Question: On my website, a '<div>' has a 'border-image'. I generated the code with the alignments using <URL>
HTML
'''
<div class="header">
</div>
'''
CSS
'''
.header {
height: 75px;
background: rgb(50,50,50);
border-style: solid;
border-width: 30px;
-moz-border-image: url('img/border.png') 30 round;
-webkit-border-image: url('img/border.png') 30 round;
-o-border-image: url('img/border.png') 30 round;
border-image: url('img/border.png') 30 round;
}
'''
Tested on Chrome and Safari, the border image displays perfectly fine except that it doesn't repeat.
Why is this? I stumbled upon <URL> from 2 years ago which suggested that adding a javascript variable called 'Dummy' fixed this. I tried it... And it didn't work. So I'm guessing that's a joke for gullible people.
On a related note, is it possible the make the border be outside the '<div>'? The final version will have a white background making the white 'border-image' invisible.
Weird bug, is there a solution? Thanks.

around
<URL>
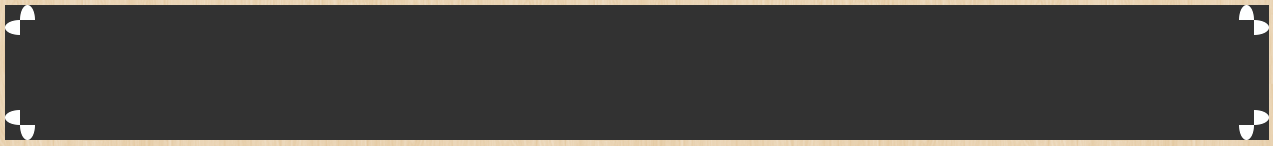
Answer: What is your image looking like ?
to not have background-color to lay under the borders, you need to use instead an inset box shadow , big size and without blur
'''
.header {
height: 75px;
box-shadow:inset 0 0 0 1000px rgb(50,50,50);
border-style: solid;
border-width: 30px;
border-style: solid; border-width: 15px 16px 15px 15px;
-moz-border-image: url(http://i.imgur.com/pWUNoki.png) 15 16 15 15 repeat;
-webkit-border-image: url(http://i.imgur.com/pWUNoki.png) 15 16 15 15 repeat;
-o-border-image: url(http://i.imgur.com/pWUNoki.png) 15 16 15 15 repeat;
border-image: url(http://i.imgur.com/pWUNoki.png) 15 16 15 15 fill repeat;
}
'''
<URL>